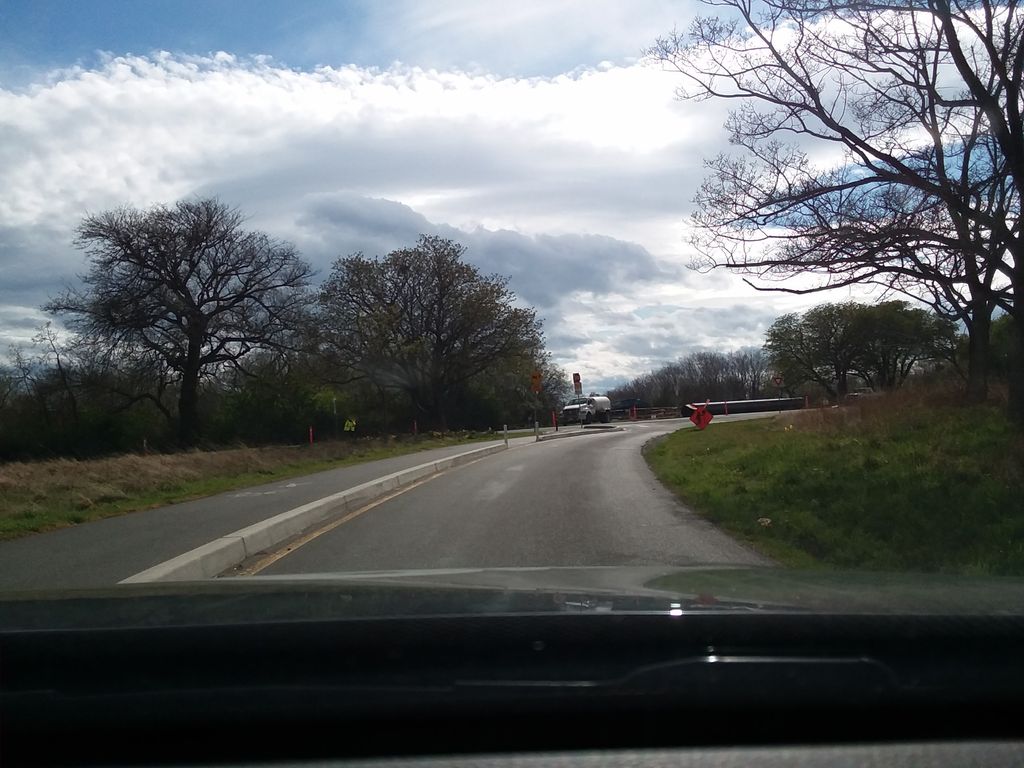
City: victoria